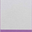
Piece: xx